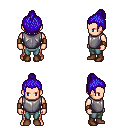
a pixel art fantasy rpg character, male body template, human, light skin, steel chest armor, teal pants, blue short topknot hairstyle, leather bracers, brown shoes, four views (front, back, left, right), 2x2 character sprite sheet, small pixel art, hard edges, no anti-aliasing